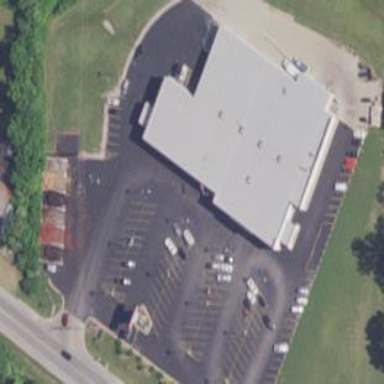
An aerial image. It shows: Retail building.